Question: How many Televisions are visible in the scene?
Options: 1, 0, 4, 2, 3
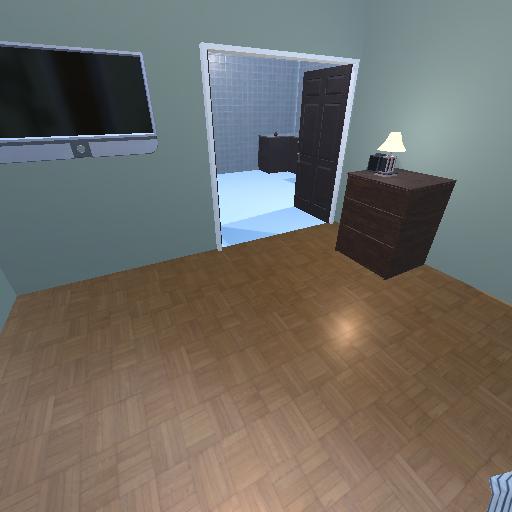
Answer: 1